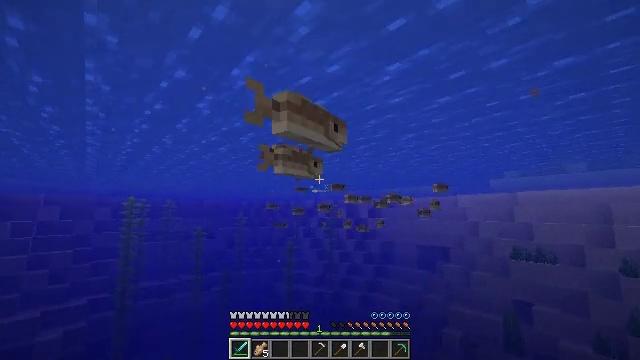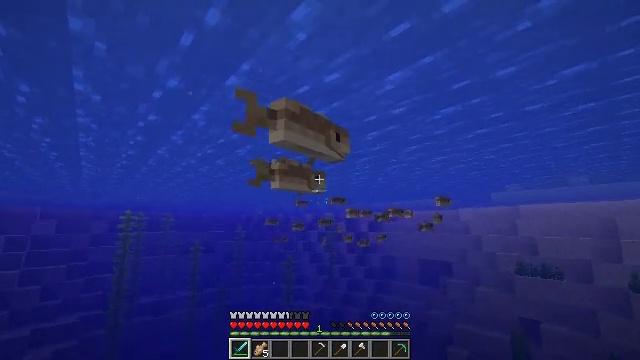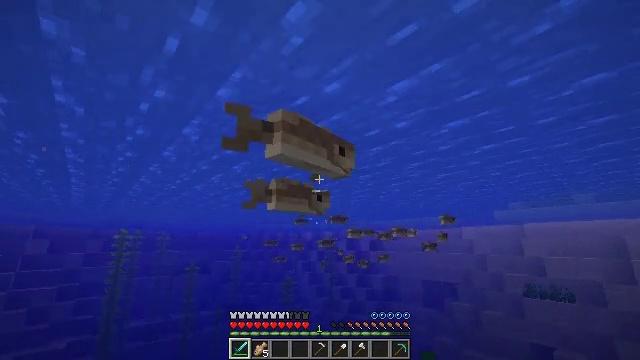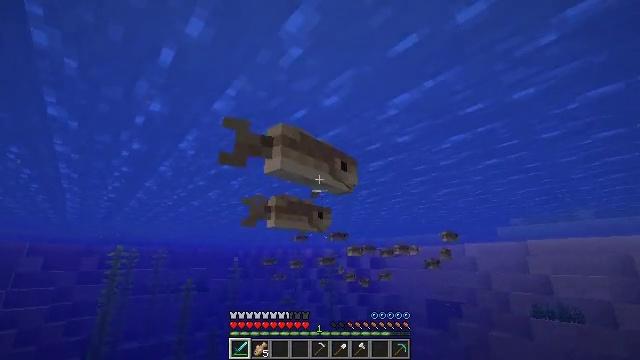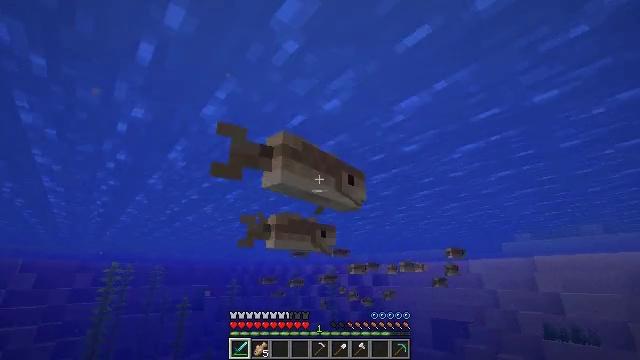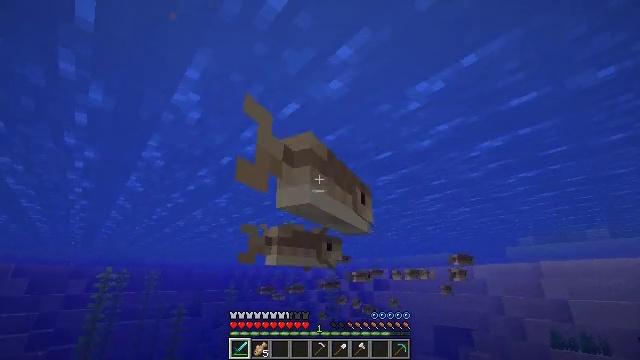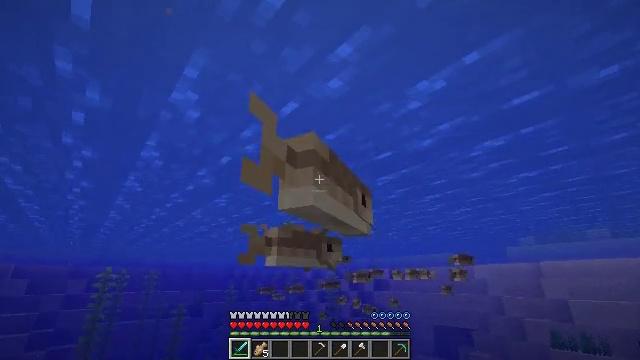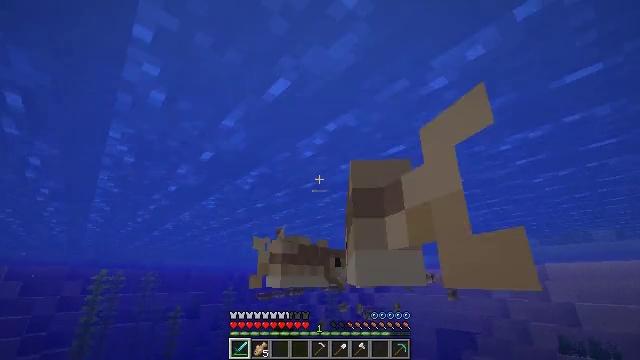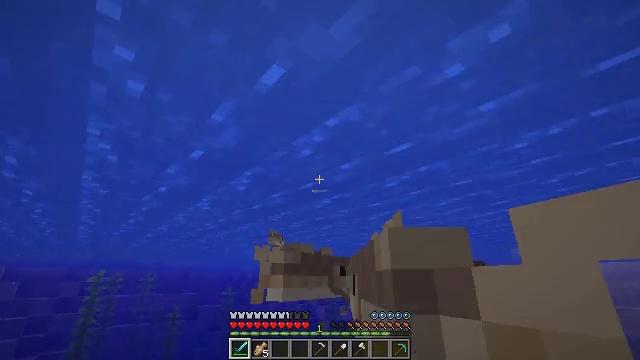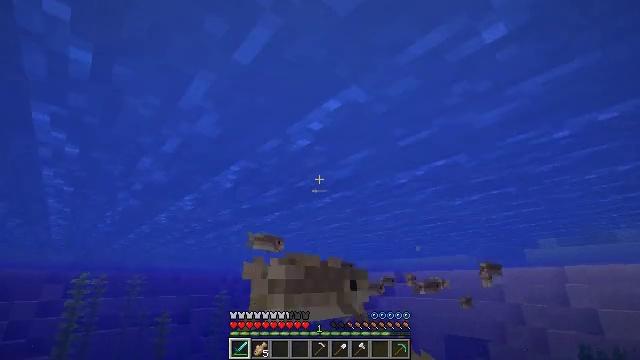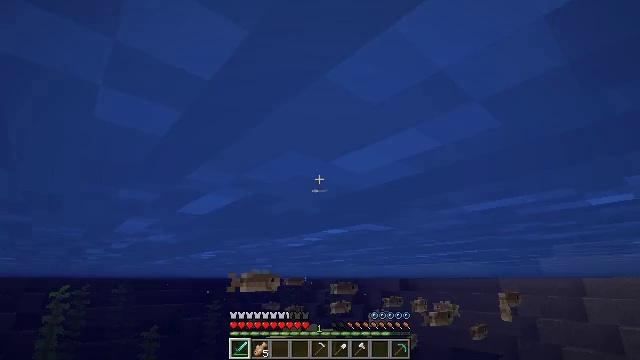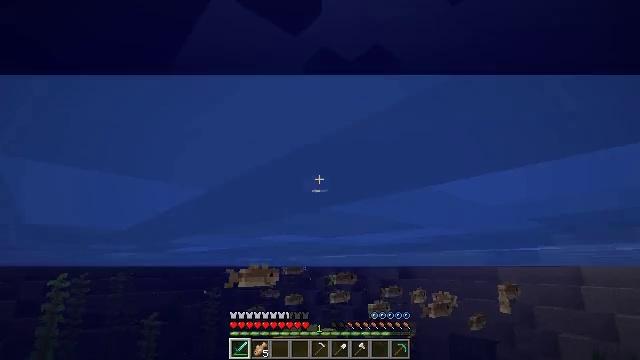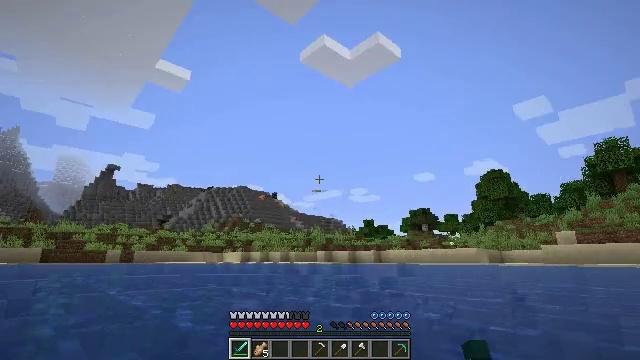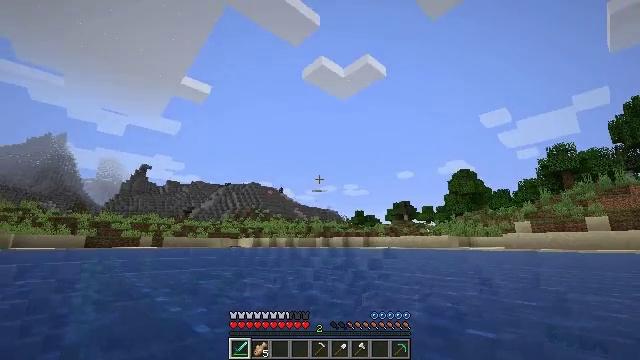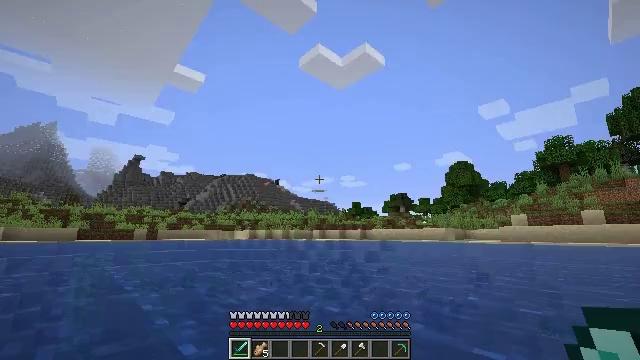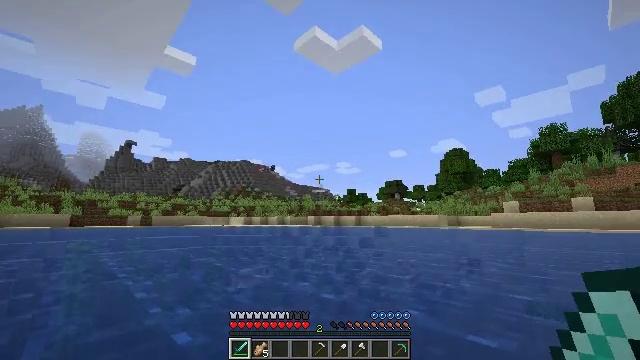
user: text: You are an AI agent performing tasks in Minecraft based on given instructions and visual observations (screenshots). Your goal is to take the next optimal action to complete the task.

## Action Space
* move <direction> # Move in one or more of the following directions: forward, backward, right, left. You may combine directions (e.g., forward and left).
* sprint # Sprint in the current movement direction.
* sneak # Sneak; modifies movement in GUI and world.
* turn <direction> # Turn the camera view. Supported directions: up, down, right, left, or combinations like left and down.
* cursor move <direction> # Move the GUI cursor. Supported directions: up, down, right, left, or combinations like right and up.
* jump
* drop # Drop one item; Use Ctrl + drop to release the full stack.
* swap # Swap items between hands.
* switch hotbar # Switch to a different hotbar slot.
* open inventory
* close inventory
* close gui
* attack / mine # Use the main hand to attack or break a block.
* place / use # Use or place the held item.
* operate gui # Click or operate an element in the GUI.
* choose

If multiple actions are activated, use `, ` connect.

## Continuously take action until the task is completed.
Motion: motion action
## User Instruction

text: Hunt a cod.
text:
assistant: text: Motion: move forward, turn up
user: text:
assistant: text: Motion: move forward, turn up
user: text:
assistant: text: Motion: move forward, turn up
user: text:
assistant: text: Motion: move forward, turn up
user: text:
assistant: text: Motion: move forward
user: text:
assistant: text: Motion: move forward, attack / mine
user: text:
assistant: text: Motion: move forward, attack / mine
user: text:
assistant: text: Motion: attack / mine
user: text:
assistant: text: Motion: turn down
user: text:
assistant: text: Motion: turn down
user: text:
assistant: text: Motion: turn down
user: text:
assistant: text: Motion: turn down
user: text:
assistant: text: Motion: no_op
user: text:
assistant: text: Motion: turn down
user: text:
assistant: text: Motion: turn right and down
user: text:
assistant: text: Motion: turn right and down
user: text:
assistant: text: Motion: turn down
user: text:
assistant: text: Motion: turn down
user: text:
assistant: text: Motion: turn down
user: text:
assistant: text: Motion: turn down
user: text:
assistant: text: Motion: move forward, turn down
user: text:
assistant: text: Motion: move forward, turn right and down
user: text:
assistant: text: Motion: move forward, turn right and down
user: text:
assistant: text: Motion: move forward, turn right and down
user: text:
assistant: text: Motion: move forward, turn right and down
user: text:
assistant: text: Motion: move forward, turn down
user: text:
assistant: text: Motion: move forward, turn down
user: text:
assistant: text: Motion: move forward
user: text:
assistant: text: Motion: move forward
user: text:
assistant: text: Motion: no_op